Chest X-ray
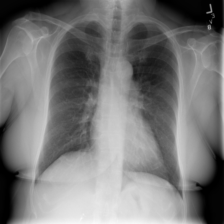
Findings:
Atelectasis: negative
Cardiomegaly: negative
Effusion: negative
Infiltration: negative
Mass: negative
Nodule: negative
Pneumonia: negative
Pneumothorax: negative
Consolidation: negative
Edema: negative
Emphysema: negative
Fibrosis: negative
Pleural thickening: negative
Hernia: negative